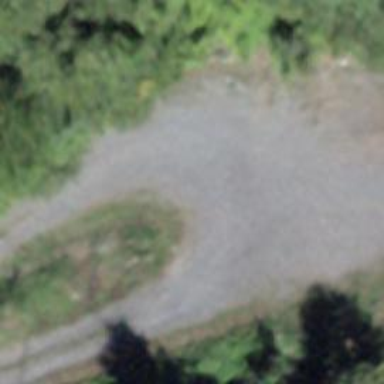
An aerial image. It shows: Track with grade2 tracktype.